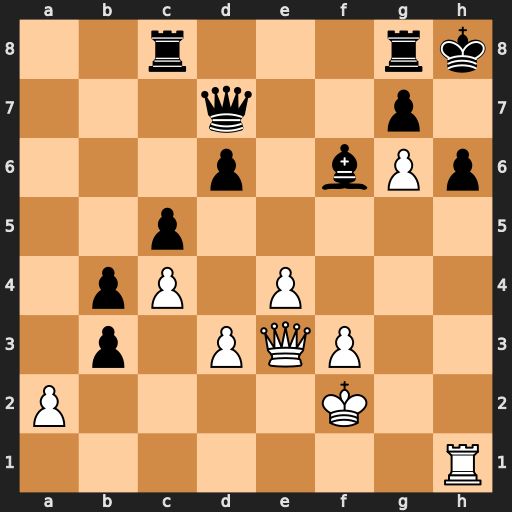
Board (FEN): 2r3rk/3q2p1/3p1bPp/2p5/1pP1P3/1p1PQP2/P4K2/7R
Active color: w
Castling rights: -
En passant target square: -
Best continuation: Rxh6+ gxh6 Qxh6+ Qh7 Qxh7#